Question: I know this question is asked before but because Google is conflicting itself in their support I was confused.
When generating a Google analytics code, Google Analytics tells me to put my tracking code immediately after the opening body tag:

However, I read on the Google support forum that it should be inside my '<head>' tag.
<URL>
> Paste your snippet (unaltered, in it's entirety) into every web page that you want to track. Paste it immediately before the closing '</head>' tag.
Anyone knows which one is best?
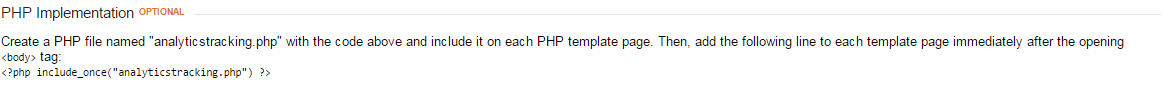
Answer: As long as it's enclosed properly between '<script>' tags, it should work anyway. The only tradeoff being that:
- '<head>'-
The latter won't happen in small pages, but I've seen it happen in forums and blogs where there is a lot of html rendering, a couple of feet of scrolling below the fold and the page completion takes several seconds. In those cases it is possible for people to leave before GA snippet is executed.
Current analytics code is asynchronous so even if you put it in the head it shouldn't affect the rendering time but in a few miliseconds.
TL/DR it's about the same when it comes to normal pages